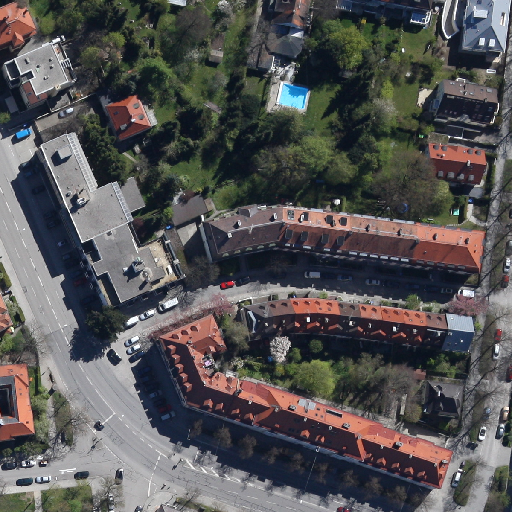
Referring expression: car